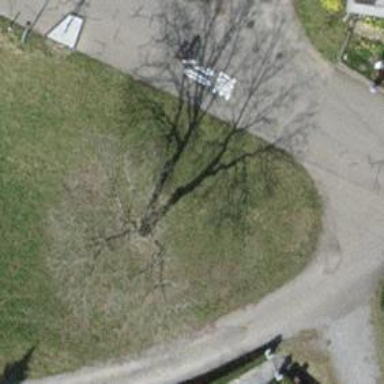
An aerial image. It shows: Urban tree adding natural touch to the cityscape.